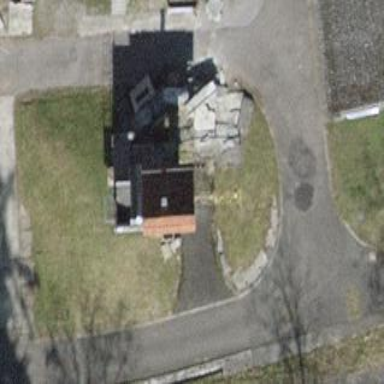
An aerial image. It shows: Ruins of building.